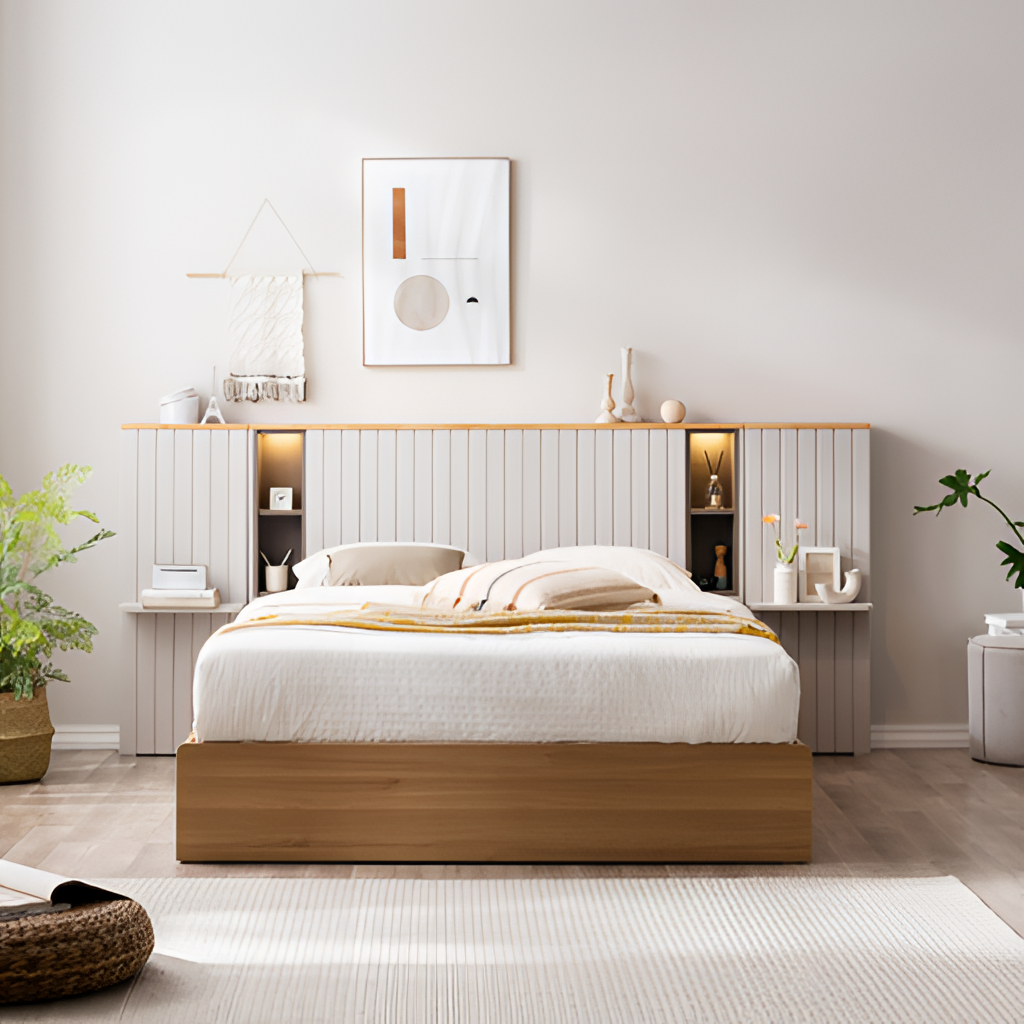
beige wood illuminated headboard bed, bedroom, contemporary, wood flooring, with plank pattern, beige paint wallpaper, with solid pattern